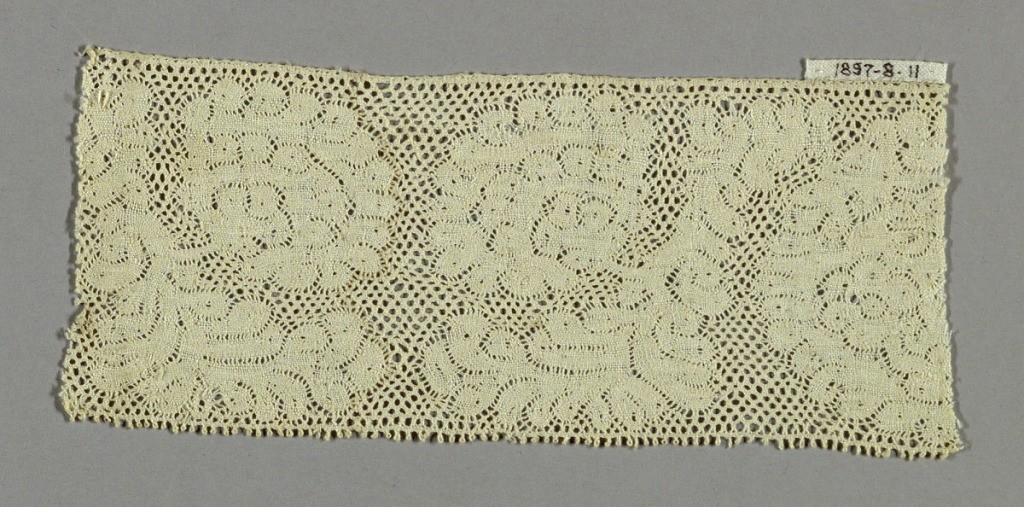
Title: Fragment
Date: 17th century
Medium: linen Technique: bobbin lace (early Valenciennes ground)
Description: Valenciennes fragment with a loosely massed floral design.